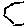
Label: hexagon